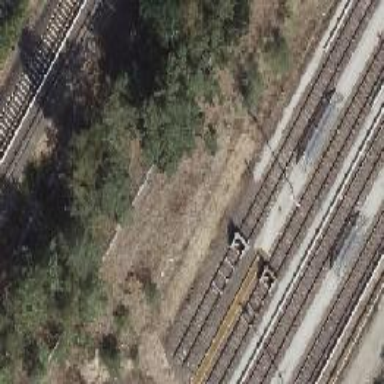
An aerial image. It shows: Yard used for service. The electrified light rail railway is visible.